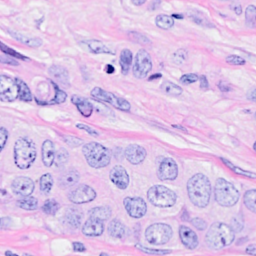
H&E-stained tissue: Breast